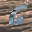
Label: 6